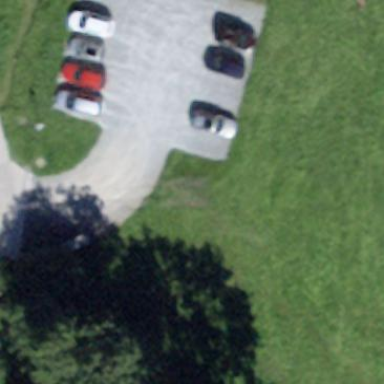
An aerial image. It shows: Parking area with surface.